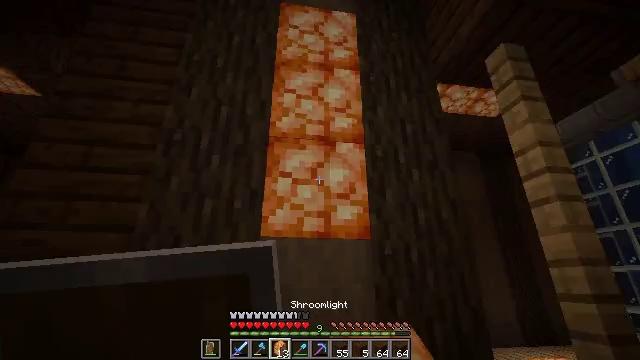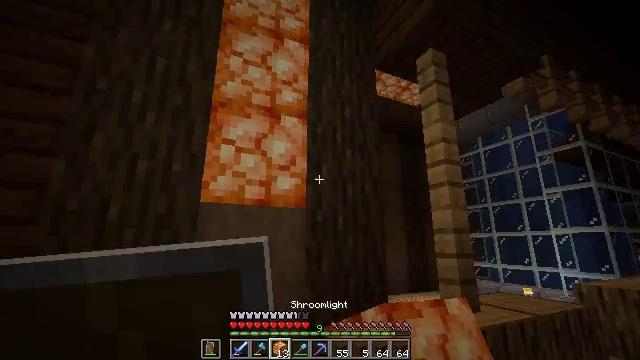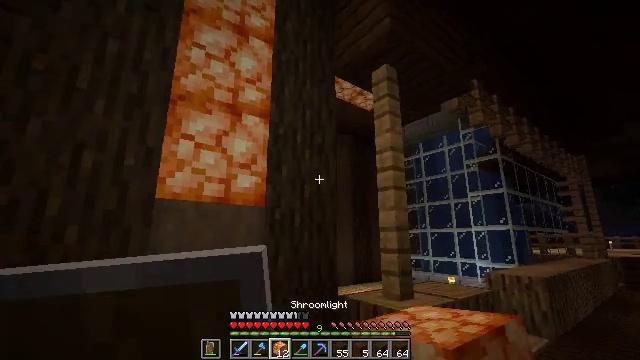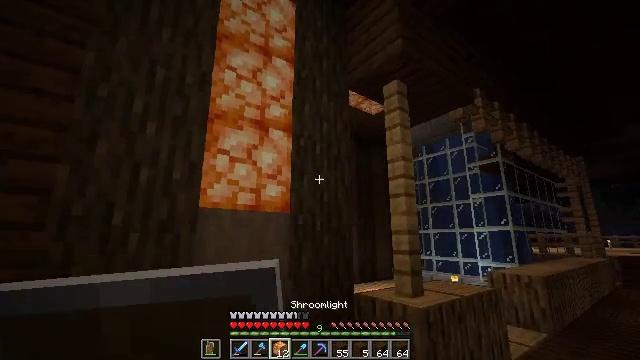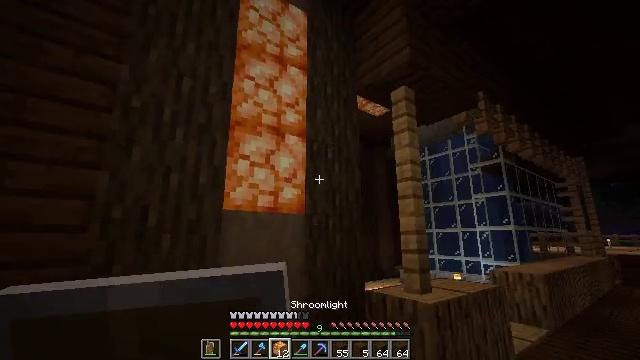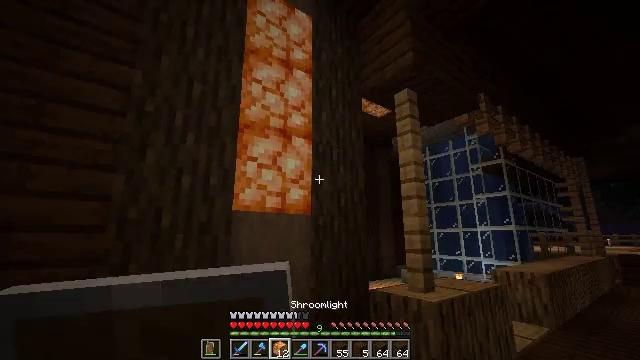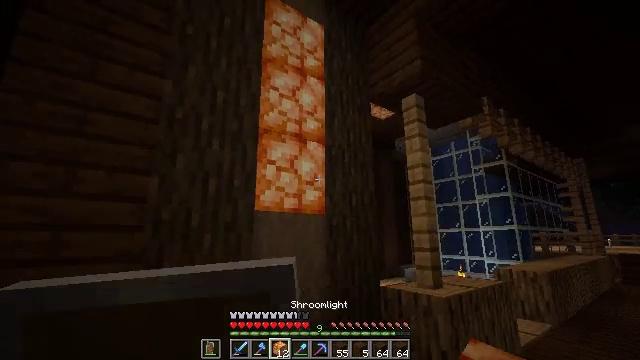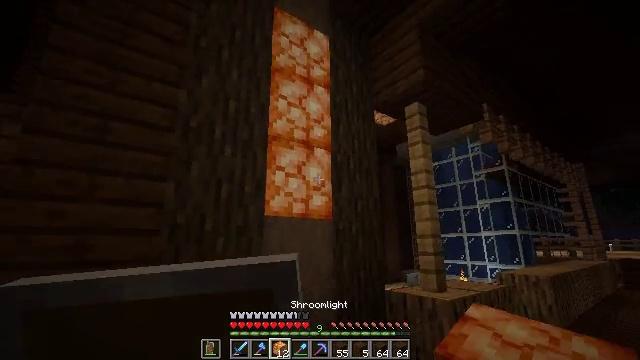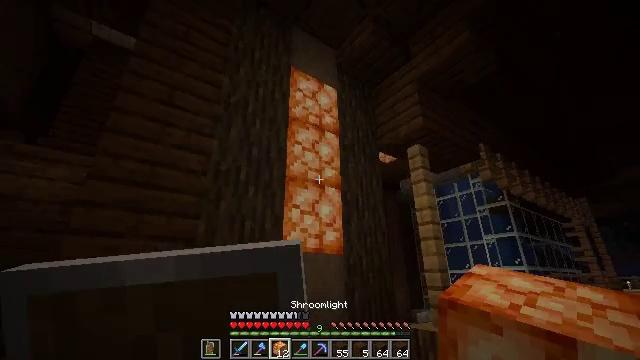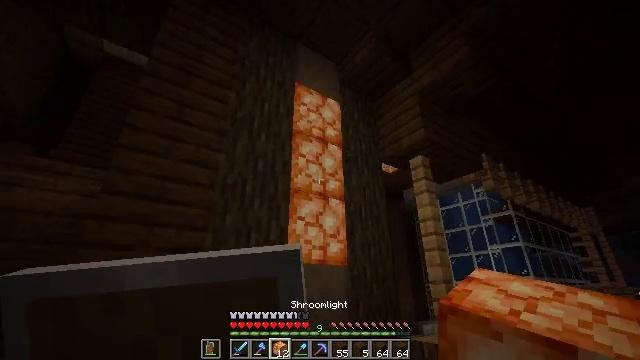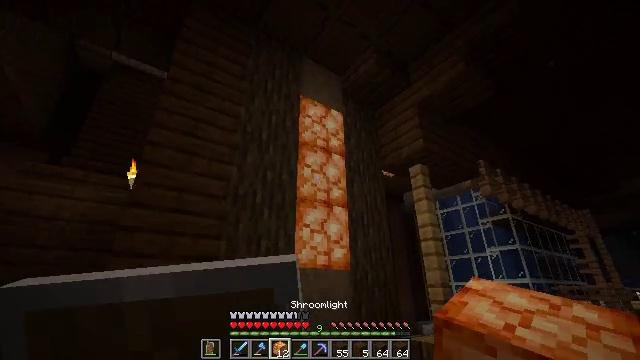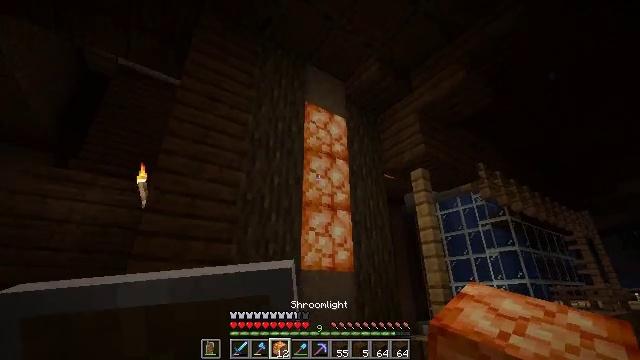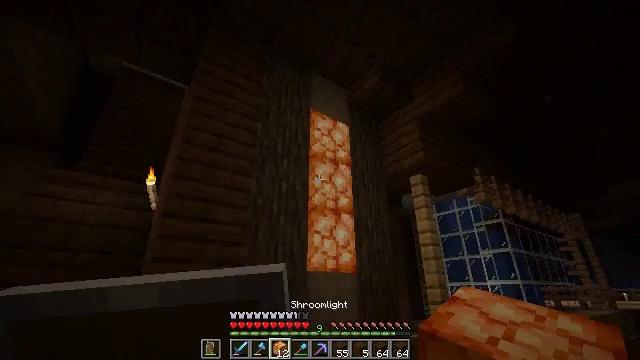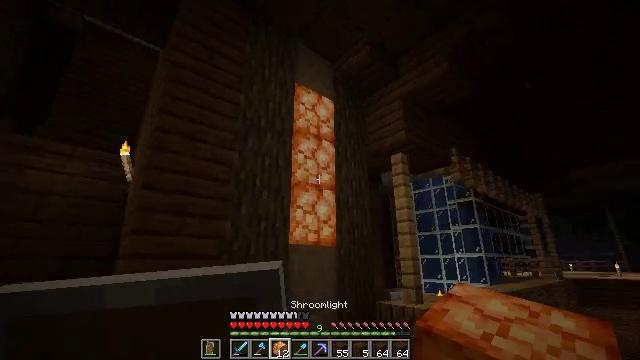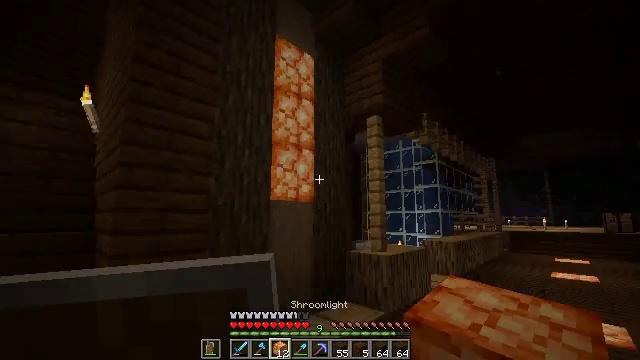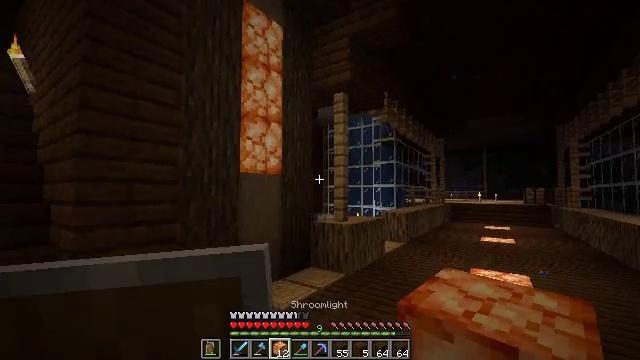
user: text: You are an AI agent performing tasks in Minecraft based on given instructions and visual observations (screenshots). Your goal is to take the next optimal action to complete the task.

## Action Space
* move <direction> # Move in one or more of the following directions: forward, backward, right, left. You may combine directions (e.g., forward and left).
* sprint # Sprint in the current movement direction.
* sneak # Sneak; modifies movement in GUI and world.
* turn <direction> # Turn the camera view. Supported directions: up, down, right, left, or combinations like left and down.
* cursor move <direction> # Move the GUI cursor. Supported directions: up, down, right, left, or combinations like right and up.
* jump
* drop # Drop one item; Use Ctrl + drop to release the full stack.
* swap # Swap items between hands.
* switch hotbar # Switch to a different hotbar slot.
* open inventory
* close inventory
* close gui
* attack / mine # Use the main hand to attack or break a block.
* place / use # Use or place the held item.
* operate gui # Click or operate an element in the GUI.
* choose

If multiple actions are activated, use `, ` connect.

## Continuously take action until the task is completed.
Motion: motion action
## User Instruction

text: Break the stripped dark oak log from the tree.
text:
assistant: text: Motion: move back and move left, turn right and down
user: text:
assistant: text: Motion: move back and move left, turn right and down
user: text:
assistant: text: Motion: move back and move left
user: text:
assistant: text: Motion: move back and move left
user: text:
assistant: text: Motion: move back and move left
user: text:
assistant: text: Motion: move back and move left
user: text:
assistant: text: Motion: move back, turn up
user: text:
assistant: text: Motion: move back, turn up
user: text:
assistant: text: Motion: move back, turn up
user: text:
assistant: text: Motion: move back and move left
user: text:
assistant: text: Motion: move back and move left
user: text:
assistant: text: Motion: move back and move left
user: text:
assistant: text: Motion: move back and move left, turn right and down
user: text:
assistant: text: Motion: move back and move left, turn right and down
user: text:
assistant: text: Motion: move back and move left, turn right and down
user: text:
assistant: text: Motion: move back and move left
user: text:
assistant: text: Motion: move back
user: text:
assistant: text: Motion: move back
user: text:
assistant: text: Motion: move back and move left
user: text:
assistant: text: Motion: move back and move left
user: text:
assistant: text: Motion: move back and move left, turn right
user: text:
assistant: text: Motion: move back and move left, turn right
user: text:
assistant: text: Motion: move back and move left
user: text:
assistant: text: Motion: move back and move left
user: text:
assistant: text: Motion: move back and move left
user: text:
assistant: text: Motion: move back and move left
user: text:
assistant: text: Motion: no_op
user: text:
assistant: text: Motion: no_op
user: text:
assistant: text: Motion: move forward
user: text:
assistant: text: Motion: move forward, turn right